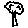
Label: tree